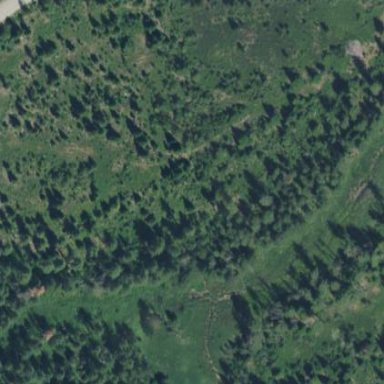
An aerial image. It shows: Forest with mixed leaf types and cycles.